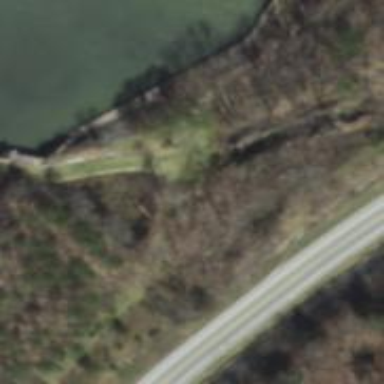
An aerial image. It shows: Lock gate on waterway.